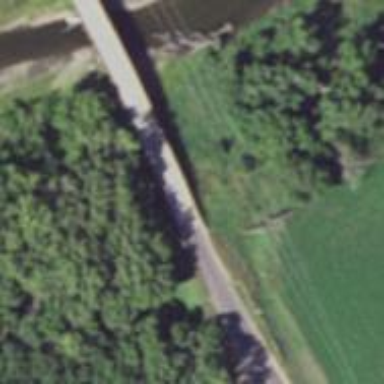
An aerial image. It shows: Secondary road with bridge.